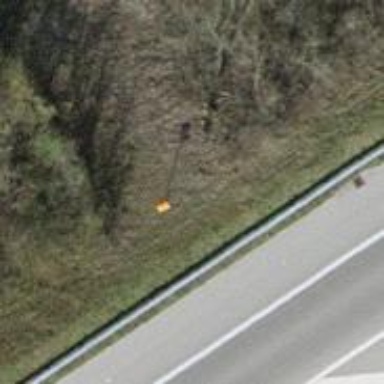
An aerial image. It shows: Pole supporting pipeline marker with roof cover.